Question: I need to get below result:

I need 'LinearLayout' to appear on 'MapView'
mapview.xml
'''
<LinearLayout xmlns:android="http://schemas.android.com/apk/res/android"
android:layout_width="match_parent"
android:layout_height="match_parent"
android:orientation="vertical" >
<org.osmdroid.views.MapView
android:id="@+id/mapview"
android:layout_width="fill_parent"
android:layout_height="fill_parent"
android:layout_weight="0.1"
android:clickable="true" />
<LinearLayout
android:layout_width="match_parent"
android:layout_height="match_parent"
android:layout_weight="0.9"
android:orientation="horizontal" >
<Button
android:id="@+id/btnAcceptMyLocation"
android:layout_width="match_parent"
android:layout_height="match_parent"
android:layout_weight="0.5"
android:text="Onayla" />
<Button
android:id="@+id/btnCancelMyLocation"
android:layout_width="match_parent"
android:layout_height="match_parent"
android:layout_weight="0.5"
android:text="Iptal" />
</LinearLayout>
</LinearLayout>
'''
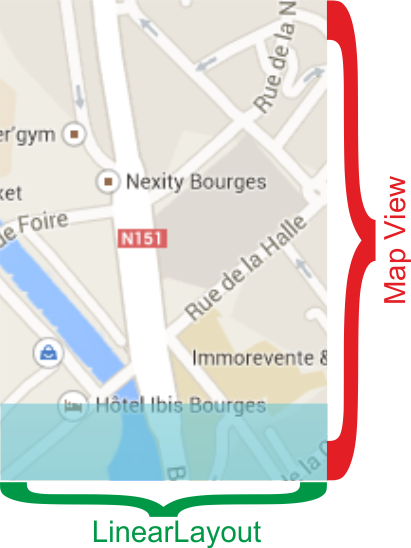
Answer: Put your LinearLayout and MapView into a RelativeLayout. Align your LinearLayout to parent bottom.
Set MapView to fill parent width and height, set your LinearLayout width to fill parent, and height to something like 50dp (assuming your picture). Then use this option in your LinearLayout:
'''
android:layout_above="@+id/mapView"
'''